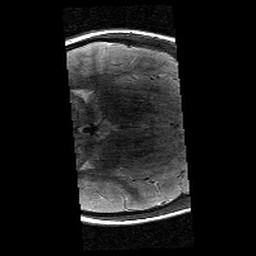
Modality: T2w
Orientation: axial
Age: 13
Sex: male
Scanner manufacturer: siemens
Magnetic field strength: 3 T
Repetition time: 9.23 s
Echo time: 0.067 s